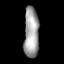
Tissue: lung
Cell type: Epithelial cells
Senescence score: 0.1099
Nuclear area (px): 739
Mean DAPI intensity: 160.867